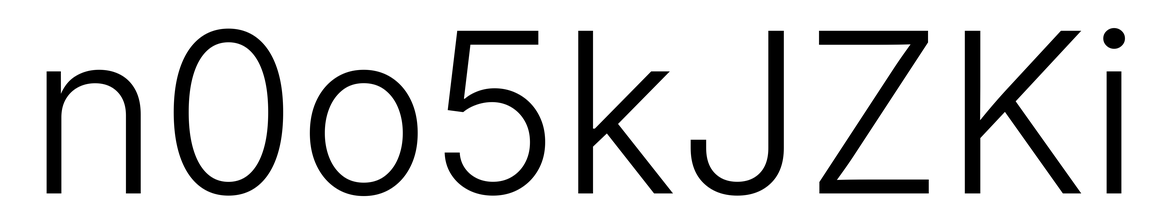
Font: Inter_Light